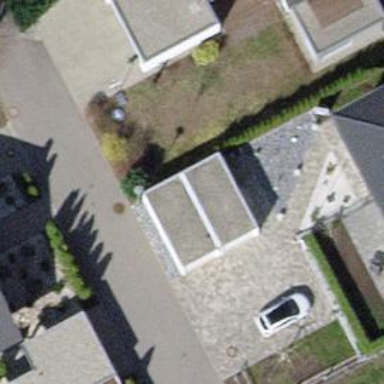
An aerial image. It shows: Group of garages.